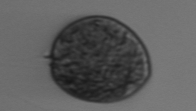
Label: Prorocentrum